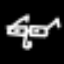
Label: hourglass